Question: I am making a form within a grouped tableview. In this form I have UIswitches and textfields. But after scrolling down, the cells styles are changing.
Here is my cellForRowAtIndex
'''
- (UITableViewCell *)tableView:(UITableView *)tableView cellForRowAtIndexPath:(NSIndexPath *)indexPath {
UITableViewCell *cell = nil;
static NSString *MyIdentifier = @"GenericCell";
cell = [tableView dequeueReusableCellWithIdentifier:MyIdentifier];
if (cell == nil) {
cell = [[UITableViewCell alloc] initWithStyle:UITableViewCellStyleDefault reuseIdentifier:MyIdentifier] ;
}
NSString *text = nil;
if(indexPath.section == CREDENTIALS_SECTION){
if (indexPath.row == 0) {
NSLog(@"tot hier login");
UITextField *login = [[UITextField alloc] initWithFrame:CGRectMake(110, 10, 185, 30)];
login.adjustsFontSizeToFitWidth = YES;
login.placeholder = @"example@gmail.com";
login.keyboardType = UIKeyboardTypeEmailAddress;
login.returnKeyType = UIReturnKeyNext;
login.backgroundColor = [UIColor clearColor];
login.tag = 0;
login.delegate = self;
[login setEnabled: YES];
[cell addSubview:login];
}else if (indexPath.row == 1){
NSLog(@"tot hier pass");
UITextField *pass = [[UITextField alloc] initWithFrame:CGRectMake(110, 10, 185, 30)];
pass.adjustsFontSizeToFitWidth = YES;
pass.placeholder = @"Required";
pass.keyboardType = UIKeyboardTypeDefault;
pass.returnKeyType = UIReturnKeyDone;
pass.secureTextEntry = YES;
pass.backgroundColor = [UIColor clearColor];
pass.tag = 0;
pass.delegate = self;
[cell addSubview:pass];
}
if (indexPath.row == 0) { // Email
text = @"Email";
}
else if(indexPath.row == 1) {
text = @"Password";
}
}else if(indexPath.section == METHODS_SECTION){
UISwitch *toggleSwitch = [[UISwitch alloc]initWithFrame:CGRectMake(220, 10, 100, 30)];
toggleSwitch.tag = indexPath.row;
[toggleSwitch addTarget:self action:@selector(toggleSwitched:) forControlEvents:UIControlEventValueChanged];
[cell addSubview:toggleSwitch];
if (indexPath.row == 0) { // Web
text = @"Web applicatie";
}
else if(indexPath.row == 1) { //Mobile
text = @"Mobiele applicatie";
}
else if(indexPath.row == 2) { //Mail
text = @"E-mail";
}
}else if(indexPath.section == PHONE_SECTION){
UITextField *phoneText = [[UITextField alloc] initWithFrame:CGRectMake(20, 10, 185, 30)];
phoneText.adjustsFontSizeToFitWidth = YES;
phoneText.font = [UIFont fontWithName:@"Arial-BoldMT" size:18];
phoneText.keyboardType = UIKeyboardTypeNumberPad;
phoneText.delegate = self;
phoneText.textColor = [UIColor blackColor];
phoneText.text = _person.phone;
[cell addSubview:phoneText];
}else if(indexPath.section == REMARK_SECTION){
UITextView *textView = [[UITextView alloc]initWithFrame:CGRectMake(20, 10, 280, 260)];
textView.text = _person.remark;
textView.delegate = self;
textView.font = [UIFont fontWithName:@"Arial" size:15.0];
textView.backgroundColor = [UIColor clearColor];
[cell addSubview:textView];
text = @"";
}else if(indexPath.section == BUTTON_SECTION){
cell.backgroundColor = [UIColor redColor];
text = @"test";
}
cell.textLabel.text = text;
return cell;
}
'''
After some searching I found that more people are having this problem. And that the problem lays in this piece of code.
'''
- (UITableViewCell *)tableView:(UITableView *)tableView cellForRowAtIndexPath:(NSIndexPath *)indexPath {
UITableViewCell *cell = nil;
static NSString *MyIdentifier = @"GenericCell";
cell = [tableView dequeueReusableCellWithIdentifier:MyIdentifier];
if (cell == nil) {
cell = [[UITableViewCell alloc] initWithStyle:UITableViewCellStyleDefault reuseIdentifier:MyIdentifier] ;
}
NSString *text = nil;
'''
But I don't find a solution for it.
Hope anybody can help!
Kind regards!
Oke so here you see a screenshot of my form. below I have a red cell (save button) when I scroll down other cells are getting a red background. And some cells, text property's are changing.

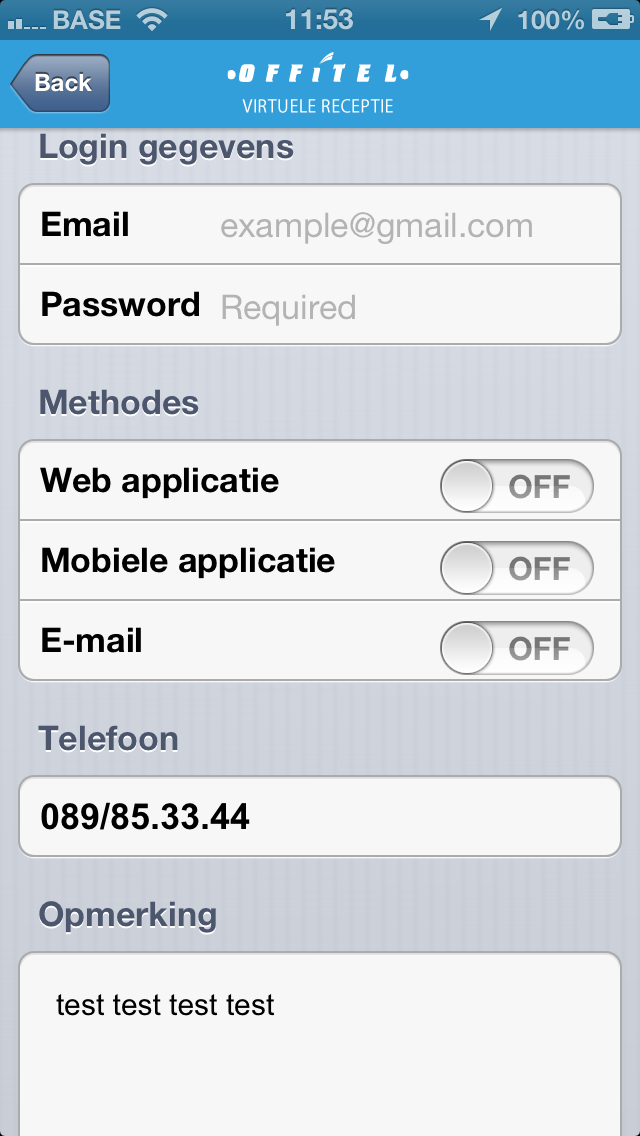
Answer: That is not gong to work. Aparently you did not yet fully understand how the re-use mechanism works.
What do you do?
First you fetch a cell to be re-used. If you get one -fine so far but the problem comes later. If you don't get one then you create a new one.
When you have created a new one, which is the case at start before the user begins scrolling, then you add some UIItems depending on section and row. I will explain why this is not actually a smart thing to do.
Then the user scrolls. Cells will dissappear from screen and then made available for re-use. Then you will fetch the cells for re-use. But it may well happen that those cells already have additional UI-Items on them because you have used them before in that way. In the following process you will add new UI Items regardless whether there are already additional UI-Items on that very cell.
What can you do:
1. Create your own custom table cell subclasses. One subclass for each set of additional ui items that you may need. That is probably the neatest way of doing it. For each subclass use a different re-use identifier (!!!) This is what I would recommend! However, there are alternatives:
2. You could still live with your concept but invent an individual type of re-use identfier for each type of cell that has some type of additional ui item on it. If so, then make sure that these UI items are only created and added as sub-views in the if (cell == nil) branch of your code. Only create them once and then re-use them. Cell reuse-IDs could be "email-display", "email-input" , "password-display", "password-input", "switch", ...
3. A variance of the solution above would be, to calculate row and section into the reuse-identifier. Such as "cell-id-0.2" for section 0 and row 2 - or so. But still you will have to make sure that you really re-use the additional UI views and do not re-create them every time when the cell is filled with data. Plus, the layout in your first section varies depending on whether you want to input password and e-mail or just display them. You will still have to deal with those variations.
4. If cell == nil - meaning if a cell is re-used - then first clean it from every UI item that you may have added before. You can do that by tagging your UIViews with - let's say 99 - (anything different from 0 should do) upon creation and when reusing enumerate over all subviews and remove those, which have the tag 99. Despite that you can stick with the code that you have already made.